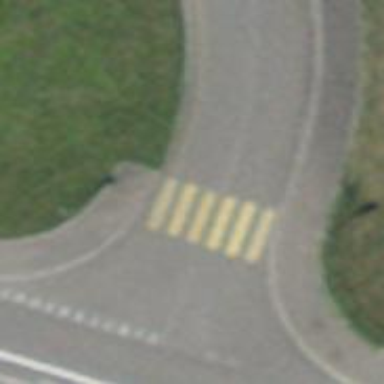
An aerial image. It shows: Footway with asphalt surface and marked zebra crossing.